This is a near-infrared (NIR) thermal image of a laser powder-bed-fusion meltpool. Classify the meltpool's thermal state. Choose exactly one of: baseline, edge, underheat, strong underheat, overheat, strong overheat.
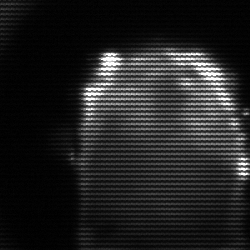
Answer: baseline